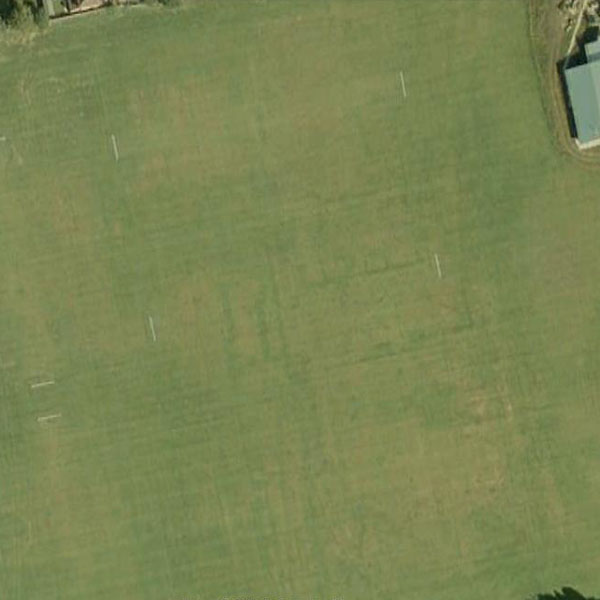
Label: Meadow